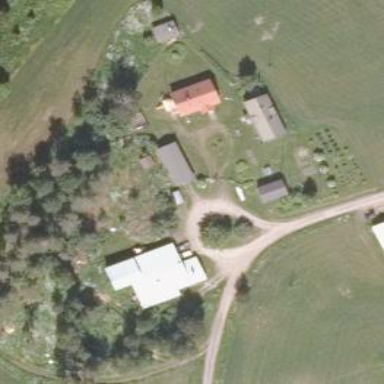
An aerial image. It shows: Farmyard area.